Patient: sex F, age 77
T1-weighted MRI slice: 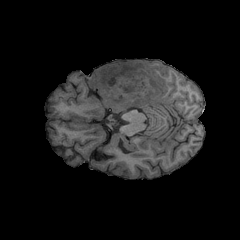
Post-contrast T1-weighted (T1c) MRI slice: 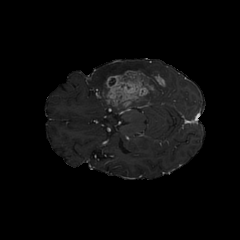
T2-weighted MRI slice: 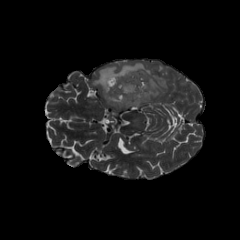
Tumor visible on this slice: yes
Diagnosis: Glioblastoma, IDH-wildtype
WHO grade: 4